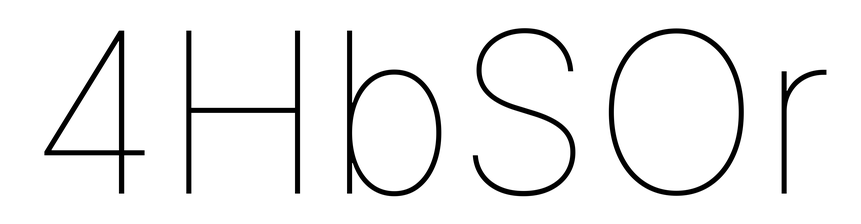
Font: Inter_Thin